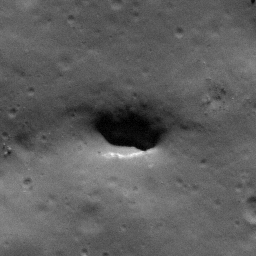
Pit: Copernicus 17a
Host crater: Copernicus
Host type: impact_melt
Lunar coordinates: latitude 10.24, longitude 339.601